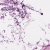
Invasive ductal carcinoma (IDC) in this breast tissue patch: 0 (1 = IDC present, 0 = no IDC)